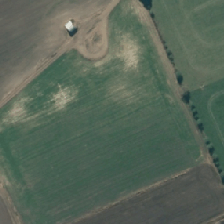
Land cover: shortrotation_cropland